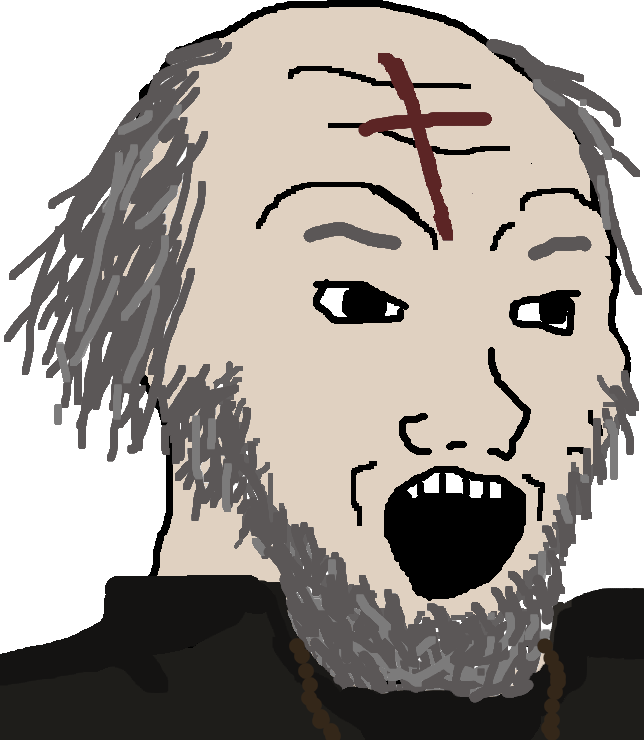
Label: 5_Soyjak